Question: I have three tables Company,Contact and Address with bidirectional One to One relationship between (Company and Contact) and (Company and Address). The relationship is through foreign keys in the Owner of the relationship (Company).
Company.java
'''
@Entity
@Table(name="company")
public class Company implements Serializable {
private static final long serialVersionUID = 1L;
private int companyId;
private String companyName;
private String paymentTerms;
private Address address;
private Contact contact;
public Company(){ }
public Company(String companyName,String paymentTerms){
this.companyName = companyName;
this.paymentTerms = paymentTerms;
}
@Id
public int getCompanyId() {
return companyId;
}
public void setCompanyId(int companyId) {
this.companyId = companyId;
}
public String getCompanyName() {
return companyName;
}
public void setCompanyName(String companyName) {
this.companyName = companyName;
}
public String getPaymentTerms() {
return paymentTerms;
}
public void setPaymentTerms(String paymentTerms) {
this.paymentTerms = paymentTerms;
}
@OneToOne(cascade=CascadeType.ALL,fetch = FetchType.LAZY)
@JoinColumn(name="address_addressId",insertable=true,updatable=true,nullable=true,unique=true)
public Address getAddress() {
return address;
}
public void setAddress(Address address) {
this.address = address;
}
@OneToOne(cascade=CascadeType.ALL,fetch = FetchType.LAZY)
@JoinColumn(name="contact_contactId",insertable=true,updatable=true,nullable=true,unique=true)
public Contact getContact() {
return contact;
}
public void setContact(Contact contact) {
this.contact = contact;
}
@Override
public String toString() {
return "Company [companyId=" + companyId + ", companyName="
+ companyName + ", paymentTerms=" + paymentTerms + ", address="
+ address + ", contact=" + contact + "]";
}
}
'''
Contact.java
'''
@Entity
public class Contact {
private int contactId;
private String contactPerson;
private String email;
private String mobileNumber;
private String landlineNumber;
private Company company;
public Contact(){}
@Id
public int getContactId() {
return contactId;
}
public void setContactId(int contactId) {
this.contactId = contactId;
}
public String getContactPerson() {
return contactPerson;
}
public void setContactPerson(String contactPerson) {
this.contactPerson = contactPerson;
}
public String getEmail() {
return email;
}
public void setEmail(String email) {
this.email = email;
}
public String getMobileNumber() {
return mobileNumber;
}
public void setMobileNumber(String mobileNumber) {
this.mobileNumber = mobileNumber;
}
public String getLandlineNumber() {
return landlineNumber;
}
public void setLandlineNumber(String landlineNumber) {
this.landlineNumber = landlineNumber;
}
@OneToOne(mappedBy="contact")
public Company getCompany() {
return company;
}
public void setCompany(Company company) {
this.company = company;
}
}
'''
Address.java
'''
@Entity
public class Address {
private int addressId;
private String addressLine1;
private String addressLine2;
private String city;
private String state;
private String postalCode;
private Company company;
public Address(){}
public Address(String addressLine1,String addressLine2,String city,String state,String postalCode){
this.addressLine1 = addressLine1;
this.addressLine2 = addressLine2;
this.city = city;
this.state = state;
this.postalCode = postalCode;
}
@Id
public int getAddressId() {
return addressId;
}
public void setAddressId(int addressId) {
this.addressId = addressId;
}
public String getAddressLine1() {
return addressLine1;
}
public void setAddressLine1(String addressLine1) {
this.addressLine1 = addressLine1;
}
public String getAddressLine2() {
return addressLine2;
}
public void setAddressLine2(String addressLine2) {
this.addressLine2 = addressLine2;
}
public String getCity() {
return city;
}
public void setCity(String city) {
this.city = city;
}
public String getState() {
return state;
}
public void setState(String state) {
this.state = state;
}
public String getPostalCode() {
return postalCode;
}
public void setPostalCode(String postalCode) {
this.postalCode = postalCode;
}
@OneToOne(mappedBy="address")
public Company getCompany() {
return company;
}
public void setCompany(Company company) {
this.company = company;
}
}
public void addCompany(Company company,Contact contact,Address address){
try{
emf = Persistence.createEntityManagerFactory("company");
em = emf.createEntityManager();
em.getTransaction().begin();
//address.setAddressId(company.getCompanyId());
company.setAddress(address);
company.setContact(contact);
//contact.setContactId(company.getCompanyId());
em.persist(address);
em.persist(contact);
em.persist(company);
em.getTransaction().commit();
em.close();
}catch(PersistenceException e){
e.printStackTrace();
}
}
'''
I am getting the error Cannot add or update a child row: a foreign key constraint fails ('mydb'.'company', CONSTRAINT 'fk_company_contact' FOREIGN KEY ('contact_contactId') REFERENCES 'contact' ('contactId') ON DELETE NO ACTION ON UPDATE NO ACTION)
'''
'Apr 18, 2015 11:24:57 AM org.apache.catalina.core.AprLifecycleListener init
INFO: The APR based Apache Tomcat Native library which allows optimal performance in production environments was not found on the java.library.path: C:\Program Files\Java\jdk1.8.0_25in;C:\Windows\Sun\Javain;C:\Windows\system32;C:\Windows;C:\Program Files\Java\jdk1.8.0_25\jrein;C:/Program Files/Java/jdk1.8.0_25/bin/../jre/bin/server;C:/Program Files/Java/jdk1.8.0_25/bin/../jre/bin;C:/Program Files/Java/jdk1.8.0_25/bin/../jre/lib/amd64;C:\WINDOWS\system32;C:\Program Files\Java\jdk1.8.0_25in;U:\EclipseJEE\eclipse;;.
Apr 18, 2015 11:24:57 AM org.apache.tomcat.util.digester.SetPropertiesRule begin
WARNING: [SetPropertiesRule]{Server/Service/Engine/Host/Context} Setting property 'source' to 'org.eclipse.jst.jee.server:Struts 2 Portfolio' did not find a matching property.
Apr 18, 2015 11:24:58 AM org.apache.coyote.http11.Http11Protocol init
INFO: Initializing Coyote HTTP/1.1 on http-8080
Apr 18, 2015 11:24:58 AM org.apache.catalina.startup.Catalina load
INFO: Initialization processed in 1502 ms
Apr 18, 2015 11:24:58 AM org.apache.catalina.core.StandardService start
INFO: Starting service Catalina
Apr 18, 2015 11:24:58 AM org.apache.catalina.core.StandardEngine start
INFO: Starting Servlet Engine: Apache Tomcat/6.0.37
Apr 18, 2015 11:25:00 AM com.opensymphony.xwork2.config.providers.XmlConfigurationProvider info
INFO: Parsing configuration file [struts-default.xml]
Apr 18, 2015 11:25:00 AM com.opensymphony.xwork2.config.providers.XmlConfigurationProvider info
INFO: Unable to locate configuration files of the name struts-plugin.xml, skipping
Apr 18, 2015 11:25:00 AM com.opensymphony.xwork2.config.providers.XmlConfigurationProvider info
INFO: Parsing configuration file [struts-plugin.xml]
Apr 18, 2015 11:25:00 AM com.opensymphony.xwork2.config.providers.XmlConfigurationProvider info
INFO: Parsing configuration file [struts.xml]
Apr 18, 2015 11:25:00 AM org.apache.struts2.config.AbstractBeanSelectionProvider info
INFO: Choosing bean (struts) for (com.opensymphony.xwork2.ObjectFactory)
Apr 18, 2015 11:25:00 AM org.apache.struts2.config.AbstractBeanSelectionProvider info
INFO: Choosing bean (struts) for (com.opensymphony.xwork2.factory.ActionFactory)
Apr 18, 2015 11:25:00 AM org.apache.struts2.config.AbstractBeanSelectionProvider info
INFO: Choosing bean (struts) for (com.opensymphony.xwork2.factory.ResultFactory)
Apr 18, 2015 11:25:00 AM org.apache.struts2.config.AbstractBeanSelectionProvider info
INFO: Choosing bean (struts) for (com.opensymphony.xwork2.factory.ConverterFactory)
Apr 18, 2015 11:25:00 AM org.apache.struts2.config.AbstractBeanSelectionProvider info
INFO: Choosing bean (struts) for (com.opensymphony.xwork2.factory.InterceptorFactory)
Apr 18, 2015 11:25:00 AM org.apache.struts2.config.AbstractBeanSelectionProvider info
INFO: Choosing bean (struts) for (com.opensymphony.xwork2.factory.ValidatorFactory)
Apr 18, 2015 11:25:00 AM org.apache.struts2.config.AbstractBeanSelectionProvider info
INFO: Choosing bean (struts) for (com.opensymphony.xwork2.factory.UnknownHandlerFactory)
Apr 18, 2015 11:25:00 AM org.apache.struts2.config.AbstractBeanSelectionProvider info
INFO: Choosing bean (struts) for (com.opensymphony.xwork2.FileManagerFactory)
Apr 18, 2015 11:25:00 AM org.apache.struts2.config.AbstractBeanSelectionProvider info
INFO: Choosing bean (struts) for (com.opensymphony.xwork2.conversion.impl.XWorkConverter)
Apr 18, 2015 11:25:00 AM org.apache.struts2.config.AbstractBeanSelectionProvider info
INFO: Choosing bean (struts) for (com.opensymphony.xwork2.conversion.impl.CollectionConverter)
Apr 18, 2015 11:25:00 AM org.apache.struts2.config.AbstractBeanSelectionProvider info
INFO: Choosing bean (struts) for (com.opensymphony.xwork2.conversion.impl.ArrayConverter)
Apr 18, 2015 11:25:00 AM org.apache.struts2.config.AbstractBeanSelectionProvider info
INFO: Choosing bean (struts) for (com.opensymphony.xwork2.conversion.impl.DateConverter)
Apr 18, 2015 11:25:00 AM org.apache.struts2.config.AbstractBeanSelectionProvider info
INFO: Choosing bean (struts) for (com.opensymphony.xwork2.conversion.impl.NumberConverter)
Apr 18, 2015 11:25:00 AM org.apache.struts2.config.AbstractBeanSelectionProvider info
INFO: Choosing bean (struts) for (com.opensymphony.xwork2.conversion.impl.StringConverter)
Apr 18, 2015 11:25:00 AM org.apache.struts2.config.AbstractBeanSelectionProvider info
INFO: Choosing bean (struts) for (com.opensymphony.xwork2.conversion.ConversionPropertiesProcessor)
Apr 18, 2015 11:25:00 AM org.apache.struts2.config.AbstractBeanSelectionProvider info
INFO: Choosing bean (struts) for (com.opensymphony.xwork2.conversion.ConversionFileProcessor)
Apr 18, 2015 11:25:00 AM org.apache.struts2.config.AbstractBeanSelectionProvider info
INFO: Choosing bean (struts) for (com.opensymphony.xwork2.conversion.ConversionAnnotationProcessor)
Apr 18, 2015 11:25:00 AM org.apache.struts2.config.AbstractBeanSelectionProvider info
INFO: Choosing bean (struts) for (com.opensymphony.xwork2.conversion.TypeConverterCreator)
Apr 18, 2015 11:25:00 AM org.apache.struts2.config.AbstractBeanSelectionProvider info
INFO: Choosing bean (struts) for (com.opensymphony.xwork2.conversion.TypeConverterHolder)
Apr 18, 2015 11:25:00 AM org.apache.struts2.config.AbstractBeanSelectionProvider info
INFO: Choosing bean (struts) for (com.opensymphony.xwork2.TextProvider)
Apr 18, 2015 11:25:00 AM org.apache.struts2.config.AbstractBeanSelectionProvider info
INFO: Choosing bean (struts) for (com.opensymphony.xwork2.LocaleProvider)
Apr 18, 2015 11:25:00 AM org.apache.struts2.config.AbstractBeanSelectionProvider info
INFO: Choosing bean (struts) for (com.opensymphony.xwork2.ActionProxyFactory)
Apr 18, 2015 11:25:00 AM org.apache.struts2.config.AbstractBeanSelectionProvider info
INFO: Choosing bean (struts) for (com.opensymphony.xwork2.conversion.ObjectTypeDeterminer)
Apr 18, 2015 11:25:00 AM org.apache.struts2.config.AbstractBeanSelectionProvider info
INFO: Choosing bean (struts) for (org.apache.struts2.dispatcher.mapper.ActionMapper)
Apr 18, 2015 11:25:00 AM org.apache.struts2.config.AbstractBeanSelectionProvider info
INFO: Choosing bean (jakarta) for (org.apache.struts2.dispatcher.multipart.MultiPartRequest)
Apr 18, 2015 11:25:00 AM org.apache.struts2.config.AbstractBeanSelectionProvider info
INFO: Choosing bean (struts) for (org.apache.struts2.views.freemarker.FreemarkerManager)
Apr 18, 2015 11:25:00 AM org.apache.struts2.config.AbstractBeanSelectionProvider info
INFO: Choosing bean (struts) for (org.apache.struts2.components.UrlRenderer)
Apr 18, 2015 11:25:00 AM org.apache.struts2.config.AbstractBeanSelectionProvider info
INFO: Choosing bean (struts) for (com.opensymphony.xwork2.validator.ActionValidatorManager)
Apr 18, 2015 11:25:00 AM org.apache.struts2.config.AbstractBeanSelectionProvider info
INFO: Choosing bean (struts) for (com.opensymphony.xwork2.util.ValueStackFactory)
Apr 18, 2015 11:25:00 AM org.apache.struts2.config.AbstractBeanSelectionProvider info
INFO: Choosing bean (struts) for (com.opensymphony.xwork2.util.reflection.ReflectionProvider)
Apr 18, 2015 11:25:00 AM org.apache.struts2.config.AbstractBeanSelectionProvider info
INFO: Choosing bean (struts) for (com.opensymphony.xwork2.util.reflection.ReflectionContextFactory)
Apr 18, 2015 11:25:00 AM org.apache.struts2.config.AbstractBeanSelectionProvider info
INFO: Choosing bean (struts) for (com.opensymphony.xwork2.util.PatternMatcher)
Apr 18, 2015 11:25:00 AM org.apache.struts2.config.AbstractBeanSelectionProvider info
INFO: Choosing bean (struts) for (org.apache.struts2.dispatcher.StaticContentLoader)
Apr 18, 2015 11:25:00 AM org.apache.struts2.config.AbstractBeanSelectionProvider info
INFO: Choosing bean (struts) for (com.opensymphony.xwork2.UnknownHandlerManager)
Apr 18, 2015 11:25:00 AM org.apache.struts2.config.AbstractBeanSelectionProvider info
INFO: Choosing bean (struts) for (org.apache.struts2.views.util.UrlHelper)
Apr 18, 2015 11:25:00 AM org.apache.struts2.config.AbstractBeanSelectionProvider info
INFO: Choosing bean (struts) for (com.opensymphony.xwork2.util.TextParser)
Apr 18, 2015 11:25:00 AM org.apache.struts2.config.AbstractBeanSelectionProvider info
INFO: Choosing bean (struts) for (org.apache.struts2.dispatcher.DispatcherErrorHandler)
Apr 18, 2015 11:25:00 AM org.apache.struts2.config.AbstractBeanSelectionProvider info
INFO: Choosing bean (struts) for (com.opensymphony.xwork2.security.ExcludedPatternsChecker)
Apr 18, 2015 11:25:00 AM org.apache.struts2.config.AbstractBeanSelectionProvider info
INFO: Choosing bean (struts) for (com.opensymphony.xwork2.security.AcceptedPatternsChecker)
Apr 18, 2015 11:25:02 AM org.apache.coyote.http11.Http11Protocol start
INFO: Starting Coyote HTTP/1.1 on http-8080
Apr 18, 2015 11:25:02 AM org.apache.jk.common.ChannelSocket init
INFO: JK: ajp13 listening on /0.0.0.0:8009
Apr 18, 2015 11:25:02 AM org.apache.jk.server.JkMain start
INFO: Jk running ID=0 time=0/68 config=null
Apr 18, 2015 11:25:02 AM org.apache.catalina.startup.Catalina start
INFO: Server startup in 4427 ms
Apr 18, 2015 11:25:04 AM org.apache.struts2.components.ServletUrlRenderer warn
WARNING: No configuration found for the specified action: 'Login' in namespace: '/authentication'. Form action defaulting to 'action' attribute's literal value.
Apr 18, 2015 11:25:05 AM org.apache.struts2.components.ServletUrlRenderer warn
WARNING: No configuration found for the specified action: 'Login' in namespace: '/authentication'. Form action defaulting to 'action' attribute's literal value.
Apr 18, 2015 11:25:09 AM com.opensymphony.xwork2.interceptor.ParametersInterceptor error
SEVERE: Developer Notification (set struts.devMode to false to disable this message):
Unexpected Exception caught setting 'login' on 'class authentication.Authentication: Error setting expression 'login' with value ['Login', ]
Apr 18, 2015 11:25:10 AM org.apache.struts2.components.ServletUrlRenderer warn
WARNING: No configuration found for the specified action: 'Logout' in namespace: '/home'. Form action defaulting to 'action' attribute's literal value.
Apr 18, 2015 11:25:10 AM org.apache.struts2.components.ServletUrlRenderer warn
WARNING: No configuration found for the specified action: 'Logout' in namespace: '/home'. Form action defaulting to 'action' attribute's literal value.
Apr 18, 2015 11:25:12 AM org.apache.struts2.components.ServletUrlRenderer warn
WARNING: No configuration found for the specified action: 'add' in namespace: '/company'. Form action defaulting to 'action' attribute's literal value.
Apr 18, 2015 11:25:13 AM org.apache.struts2.components.ServletUrlRenderer warn
WARNING: No configuration found for the specified action: 'add' in namespace: '/company'. Form action defaulting to 'action' attribute's literal value.
Apr 18, 2015 11:25:28 AM org.hibernate.ejb.HibernatePersistence logDeprecation
WARN: HHH015016: Encountered a deprecated javax.persistence.spi.PersistenceProvider [org.hibernate.ejb.HibernatePersistence]; use [org.hibernate.jpa.HibernatePersistenceProvider] instead.
Apr 18, 2015 11:25:28 AM org.hibernate.ejb.HibernatePersistence logDeprecation
WARN: HHH015016: Encountered a deprecated javax.persistence.spi.PersistenceProvider [org.hibernate.ejb.HibernatePersistence]; use [org.hibernate.jpa.HibernatePersistenceProvider] instead.
Apr 18, 2015 11:25:28 AM org.hibernate.ejb.HibernatePersistence logDeprecation
WARN: HHH015016: Encountered a deprecated javax.persistence.spi.PersistenceProvider [org.hibernate.ejb.HibernatePersistence]; use [org.hibernate.jpa.HibernatePersistenceProvider] instead.
Apr 18, 2015 11:25:29 AM org.hibernate.jpa.internal.util.LogHelper logPersistenceUnitInformation
INFO: HHH000204: Processing PersistenceUnitInfo [
name: company
...]
Apr 18, 2015 11:25:31 AM org.hibernate.Version logVersion
INFO: HHH000412: Hibernate Core {4.3.8.Final}
Apr 18, 2015 11:25:31 AM org.hibernate.cfg.Environment <clinit>
INFO: HHH000206: hibernate.properties not found
Apr 18, 2015 11:25:31 AM org.hibernate.cfg.Environment buildBytecodeProvider
INFO: HHH000021: Bytecode provider name : javassist
Apr 18, 2015 11:25:33 AM org.hibernate.jpa.boot.internal.EntityManagerFactoryBuilderImpl processProperties
WARN: HHH000059: Defining hibernate.transaction.flush_before_completion=true ignored in HEM
Apr 18, 2015 11:25:35 AM org.hibernate.annotations.common.reflection.java.JavaReflectionManager <clinit>
INFO: HCANN000001: Hibernate Commons Annotations {4.0.5.Final}
Apr 18, 2015 11:25:36 AM org.hibernate.engine.jdbc.connections.internal.DriverManagerConnectionProviderImpl configure
WARN: HHH000402: Using Hibernate built-in connection pool (not for production use!)
Apr 18, 2015 11:25:36 AM org.hibernate.engine.jdbc.connections.internal.DriverManagerConnectionProviderImpl buildCreator
INFO: HHH000401: using driver [com.mysql.jdbc.Driver] at URL [jdbc:mysql://localhost:3306/mydb]
Apr 18, 2015 11:25:36 AM org.hibernate.engine.jdbc.connections.internal.DriverManagerConnectionProviderImpl buildCreator
INFO: HHH000046: Connection properties: {user=root}
Apr 18, 2015 11:25:36 AM org.hibernate.engine.jdbc.connections.internal.DriverManagerConnectionProviderImpl buildCreator
INFO: HHH000006: Autocommit mode: false
Apr 18, 2015 11:25:36 AM org.hibernate.engine.jdbc.connections.internal.DriverManagerConnectionProviderImpl configure
INFO: HHH000115: Hibernate connection pool size: 20 (min=1)
Apr 18, 2015 11:25:37 AM org.hibernate.dialect.Dialect <init>
INFO: HHH000400: Using dialect: org.hibernate.dialect.MySQLDialect
Apr 18, 2015 11:25:40 AM org.hibernate.hql.internal.ast.ASTQueryTranslatorFactory <init>
INFO: HHH000397: Using ASTQueryTranslatorFactory
Hibernate:
insert
into
Address
(addressLine1, addressLine2, city, postalCode, state, addressId)
values
(?, ?, ?, ?, ?, ?)
Hibernate:
insert
into
Contact
(contactPerson, email, landlineNumber, mobileNumber, contactId)
values
(?, ?, ?, ?, ?)
Hibernate:
insert
into
company
(address_addressId, companyName, contact_contactId, paymentTerms, companyId)
values
(?, ?, ?, ?, ?)
Apr 18, 2015 11:26:00 AM org.hibernate.engine.jdbc.spi.SqlExceptionHelper logExceptions
WARN: SQL Error: 1452, SQLState: 23000
Apr 18, 2015 11:26:00 AM org.hibernate.engine.jdbc.spi.SqlExceptionHelper logExceptions
ERROR: Cannot add or update a child row: a foreign key constraint fails ('mydb'.'company', CONSTRAINT 'fk_company_contact' FOREIGN KEY ('contact_contactId') REFERENCES 'contact' ('contactId') ON DELETE NO ACTION ON UPDATE NO ACTION)
Apr 18, 2015 11:26:00 AM org.hibernate.engine.jdbc.batch.internal.AbstractBatchImpl release
INFO: HHH000010: On release of batch it still contained JDBC statements
Apr 18, 2015 11:26:00 AM org.hibernate.engine.jdbc.spi.SqlExceptionHelper$StandardWarningHandler logWarning
WARN: SQL Warning Code: 1452, SQLState: 23000
Apr 18, 2015 11:26:00 AM org.hibernate.engine.jdbc.spi.SqlExceptionHelper$StandardWarningHandler logWarning
WARN: Cannot add or update a child row: a foreign key constraint fails ('mydb'.'company', CONSTRAINT 'fk_company_contact' FOREIGN KEY ('contact_contactId') REFERENCES 'contact' ('contactId') ON DELETE NO ACTION ON UPDATE NO ACTION)
'''
'
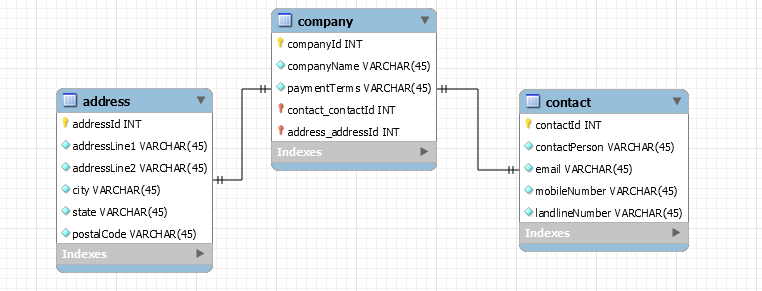
Answer: 1. Since the entities have bidirectional relationships you are obliged to reference them back in addCompany method. This is related to the exception: WARN: Cannot add or update a child row: a foreign key constraint fails
2. You don't use automatic id generation so you need to do it explicitly in your addCompany method for all the entities. Optionally you may let Hibernate do it for you by annotating get*Id() methods with @GeneratedValue and choose a suitable id generation strategy
3. Cascading the bidirectional relationships allows you to skip explicit persisting of entities on the non-owning side (Contact and Address)
4. Creating EntityManagerFactory multiple times adds a significant overhead to your application and should be avoided. Just create it only once and let EntityManager instances reuse it.
5. You may also consider creating EntityManager once for multiple invocations of addMethod (e.g. within addMethod's class or by injection) and closing it only once when is no longer needed.
---
Move initialization of 'emf' somewhere else:
'''
emf = Persistence.createEntityManagerFactory("company"); // 4.
'''
An updated version of 'addCompany' method:
'''
em = emf.createEntityManager(); // 5.
...
public void addCompany(Company company, Contact contact, Address address) {
em.getTransaction().begin();
company.setAddress(address);
company.setContact(contact);
contact.setCompany(company); // 1.
address.setCompany(company); // 1.
em.persist(company); // 3.
em.getTransaction().commit();
}
...
em.close(); // 5.
'''